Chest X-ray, AP view. Patient: 34 years old, sex F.
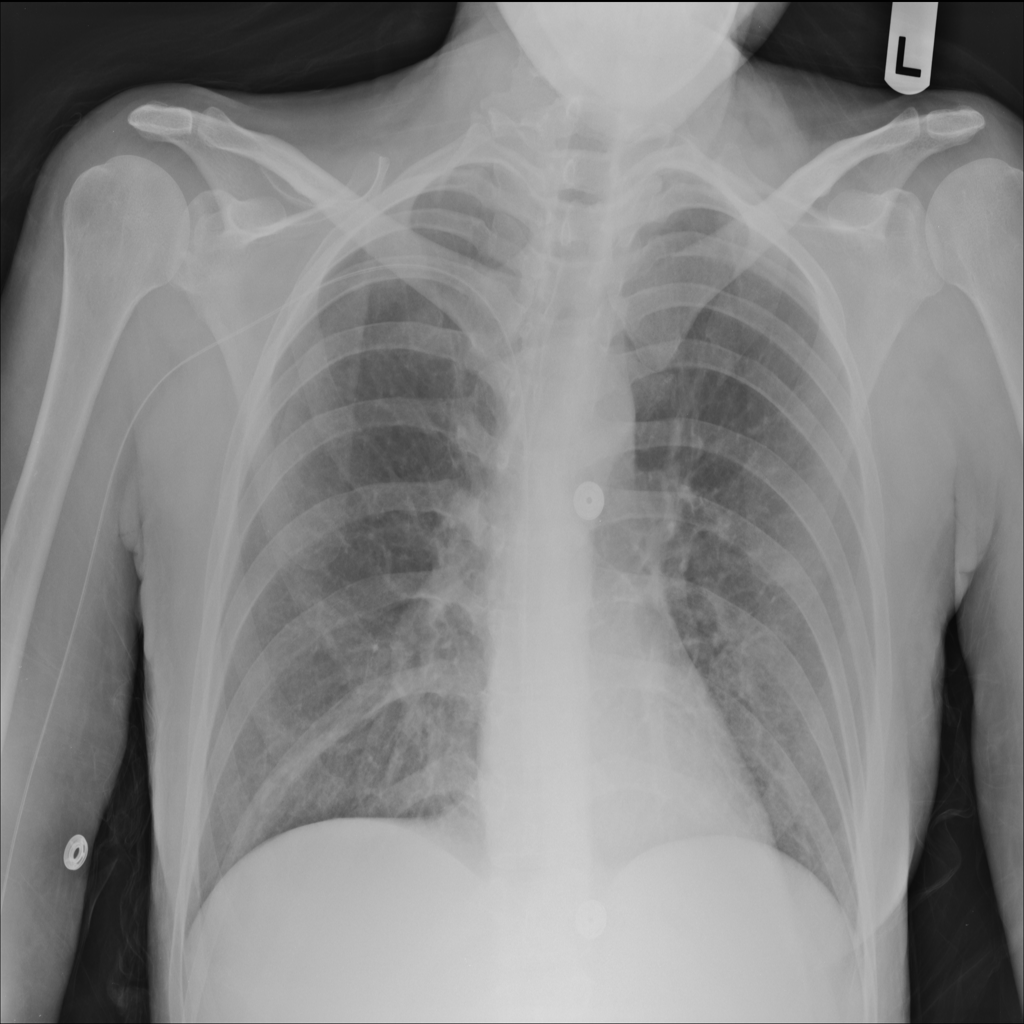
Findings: No Finding